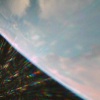
Label: sunburn